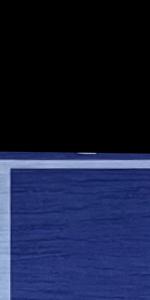
Label: Empty